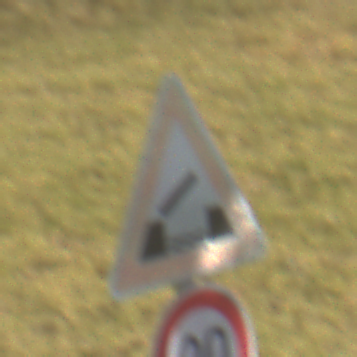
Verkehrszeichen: BeweglicheBruecke
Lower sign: Geschwindigkeit90
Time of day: MorningAfternoon
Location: Outdoor (Nature)
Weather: PartlyCloudy
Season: NotSpecified
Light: Natural